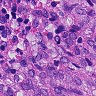
Metastatic tissue present: yes